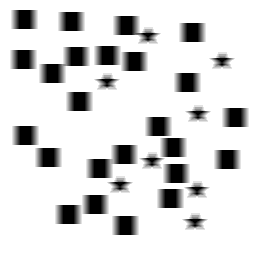
Squares: 24
Triangles: 0
Stars: 8
Total shapes: 32